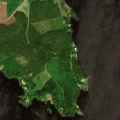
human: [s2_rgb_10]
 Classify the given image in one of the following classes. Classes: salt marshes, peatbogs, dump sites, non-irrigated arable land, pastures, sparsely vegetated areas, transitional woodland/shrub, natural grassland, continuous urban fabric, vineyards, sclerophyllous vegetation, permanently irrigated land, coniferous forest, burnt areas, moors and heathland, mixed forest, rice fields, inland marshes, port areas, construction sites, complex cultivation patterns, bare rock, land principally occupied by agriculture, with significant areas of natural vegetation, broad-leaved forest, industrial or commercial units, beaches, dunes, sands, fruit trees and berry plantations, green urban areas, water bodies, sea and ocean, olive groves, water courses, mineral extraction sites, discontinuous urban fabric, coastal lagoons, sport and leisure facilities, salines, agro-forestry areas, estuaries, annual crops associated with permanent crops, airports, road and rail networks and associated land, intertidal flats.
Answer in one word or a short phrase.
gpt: land principally occupied by agriculture, with significant areas of natural vegetation, mixed forest, sea and ocean